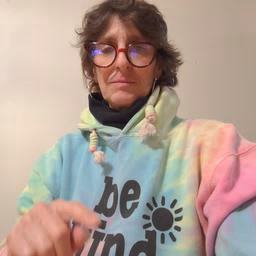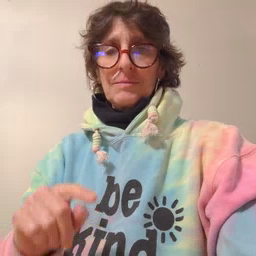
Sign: cry